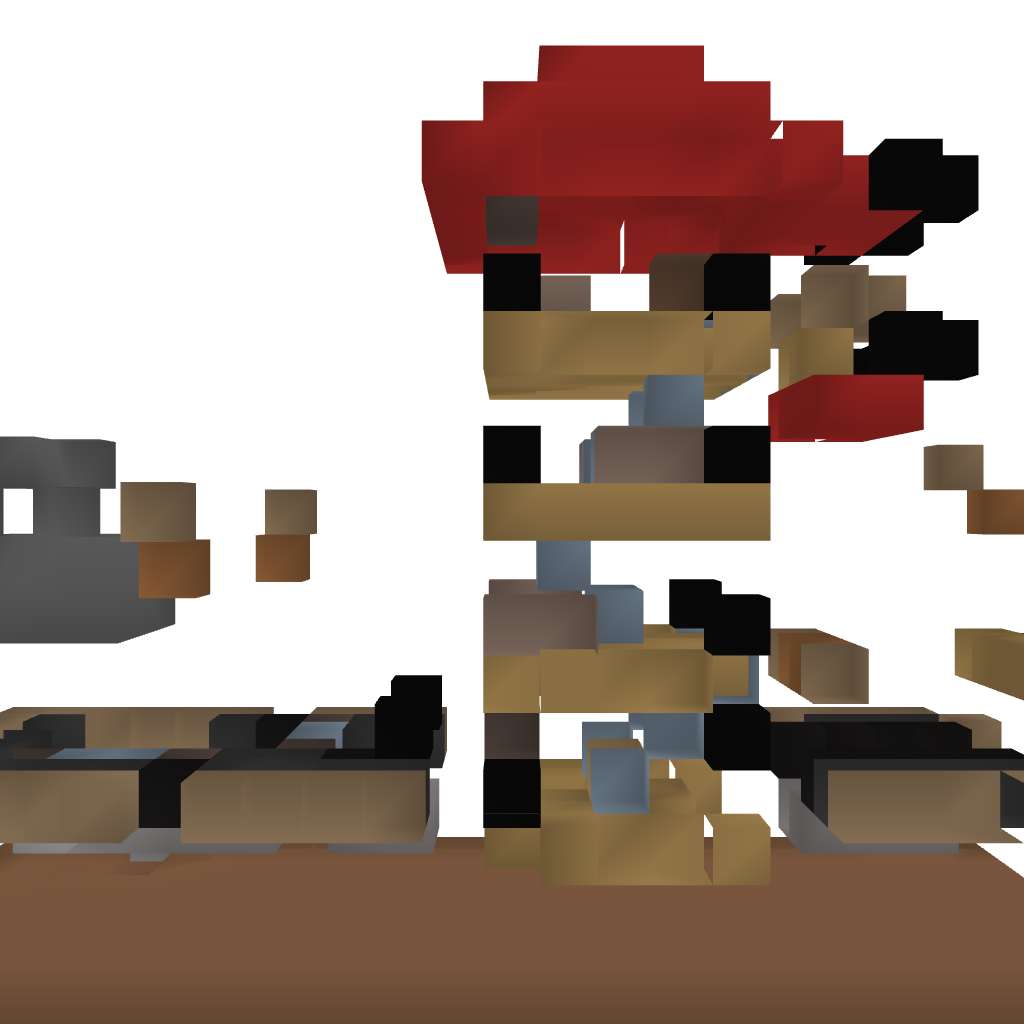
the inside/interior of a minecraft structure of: The Minecraft Hotel